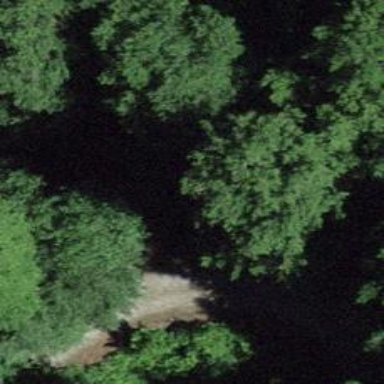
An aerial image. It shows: Path.